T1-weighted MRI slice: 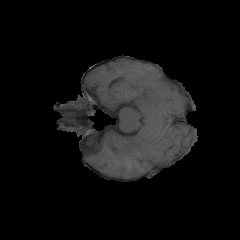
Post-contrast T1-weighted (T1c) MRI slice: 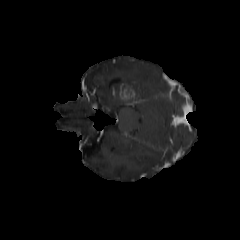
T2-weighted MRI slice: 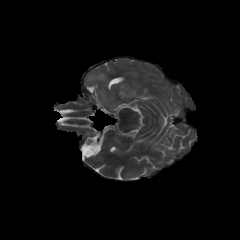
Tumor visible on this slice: yes